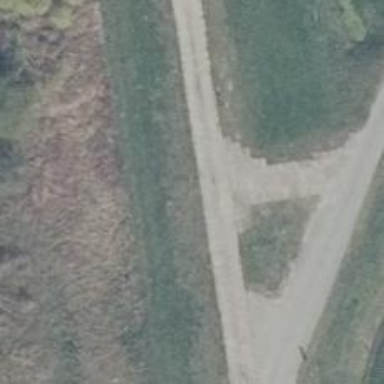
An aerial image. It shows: Well-maintained track road of grade 1.